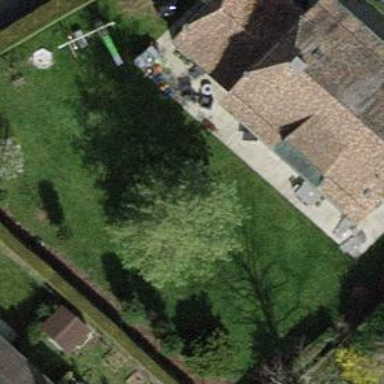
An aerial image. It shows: Garden enclosed by fence.